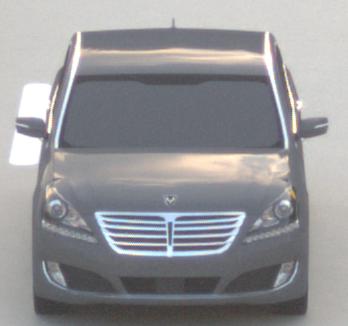
Make: Hyundai
Model: Equus
Detailed model: Gen. 2 VI
Model produced from: 2009
Model produced until: 2016
Doors: 4
Color: gray
Road condition: dry road
Daytime: sunrise or sunset
Contrast: low contrast